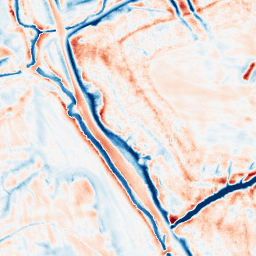
Category: edge_preserving
Decomposition family: bilateral
Decomposition parameters: d: 21
sigma_color: 25
sigma_space: 50
Upsampling method: bicubic_3x
Upsampling parameters: scale: 3
Upsampling scale: 3